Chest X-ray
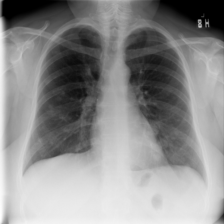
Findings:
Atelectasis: negative
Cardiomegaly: negative
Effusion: negative
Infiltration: negative
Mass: negative
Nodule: negative
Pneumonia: negative
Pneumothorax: negative
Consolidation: negative
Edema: negative
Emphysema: negative
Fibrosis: negative
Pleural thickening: negative
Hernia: negative